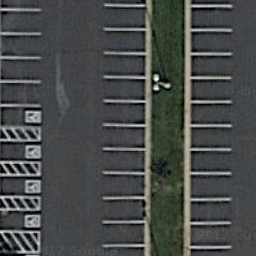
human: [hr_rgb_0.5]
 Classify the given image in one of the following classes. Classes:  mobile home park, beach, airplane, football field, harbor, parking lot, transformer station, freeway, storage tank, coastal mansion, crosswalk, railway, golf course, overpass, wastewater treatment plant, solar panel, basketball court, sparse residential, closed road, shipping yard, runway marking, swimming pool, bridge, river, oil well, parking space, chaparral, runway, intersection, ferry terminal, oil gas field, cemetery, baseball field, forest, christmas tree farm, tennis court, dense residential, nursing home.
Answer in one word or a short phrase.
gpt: parking space